Milling tool wear sample.
Tool blade image: 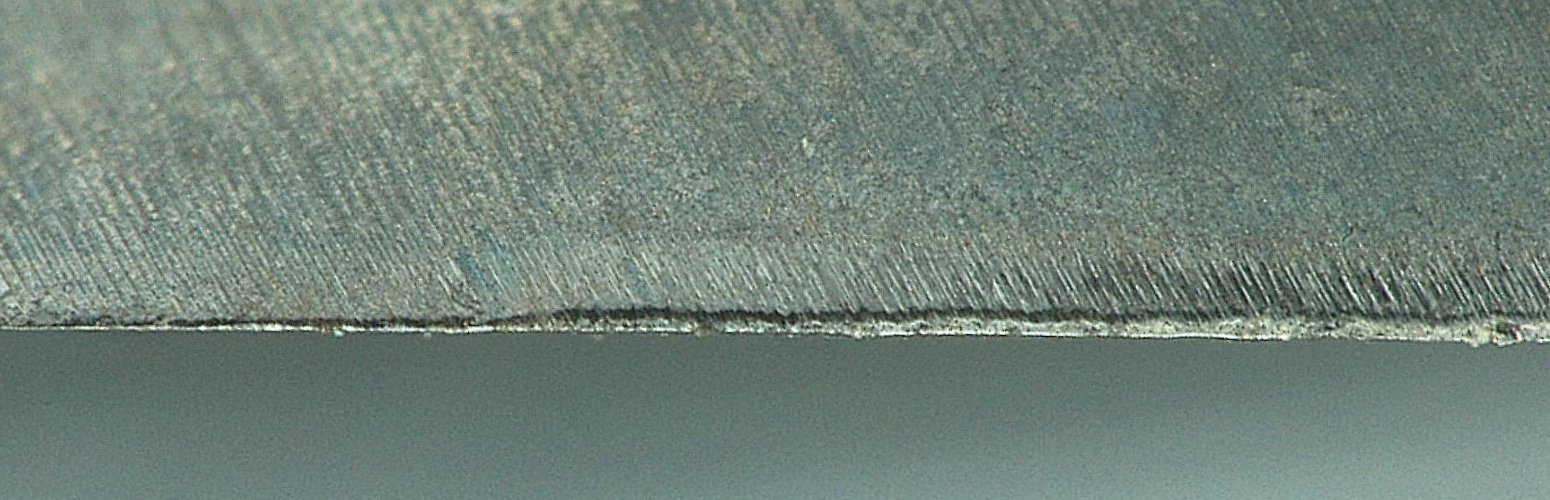
Chip image: 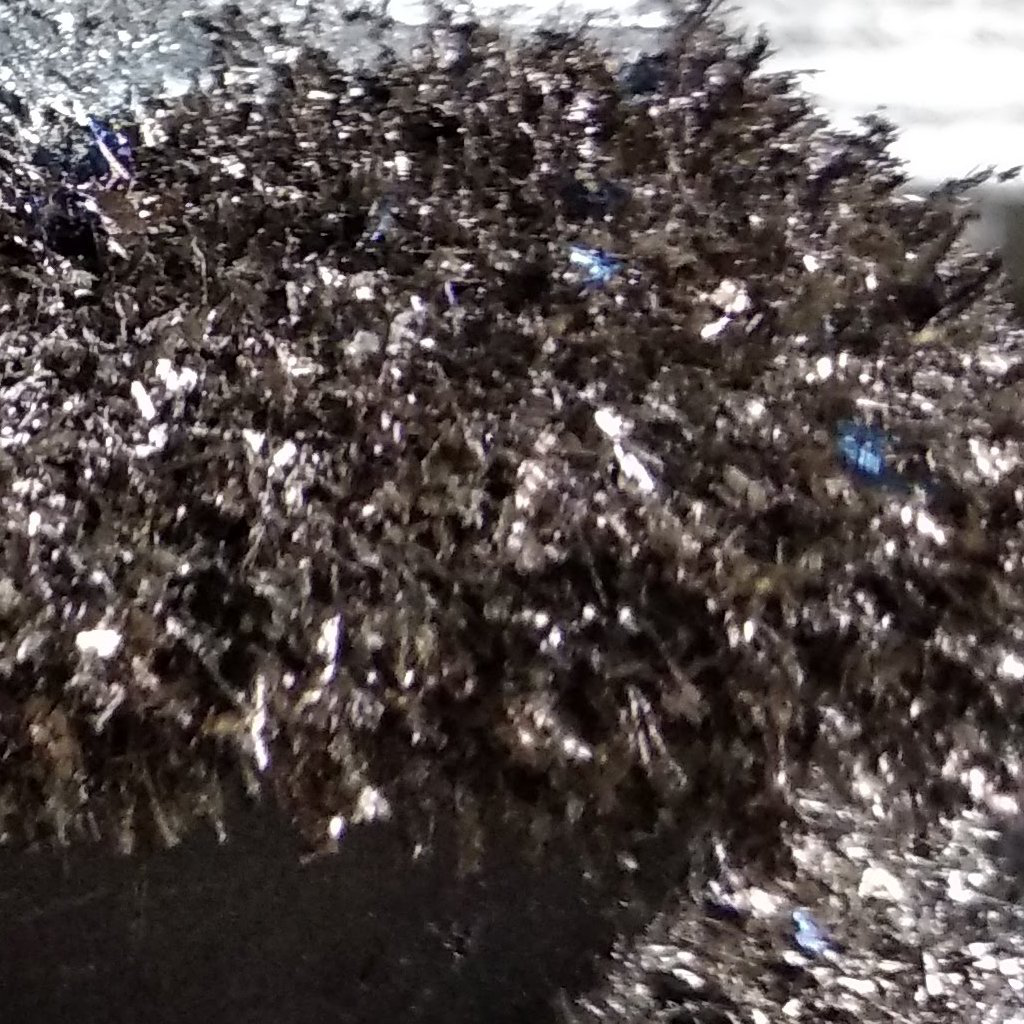
Workpiece image: 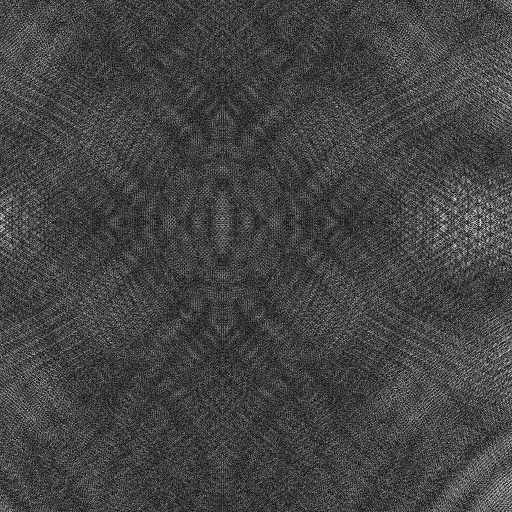
Tool wear state: used
Gaps: 5.67
Flank wear: 58.19
Overhang: 16.08
Force-signal Mel-spectrograms (X, Y, Z axes): 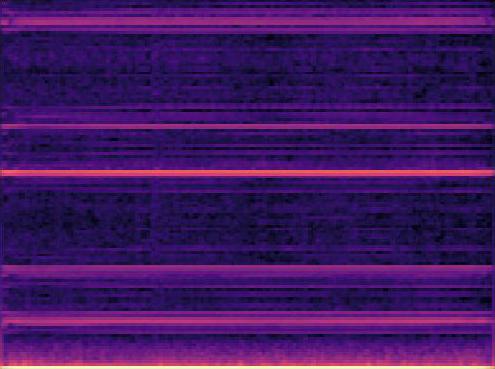 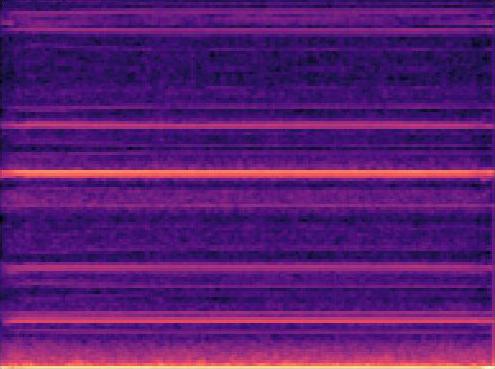 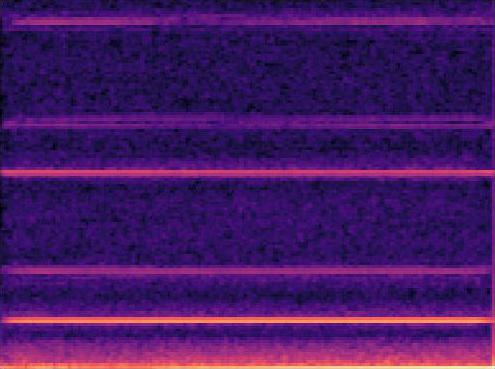
Force-signal scalograms (X, Y, Z axes): 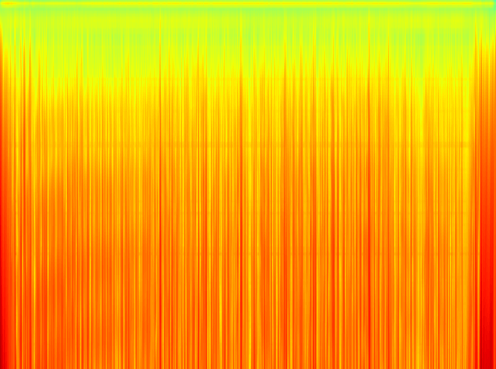 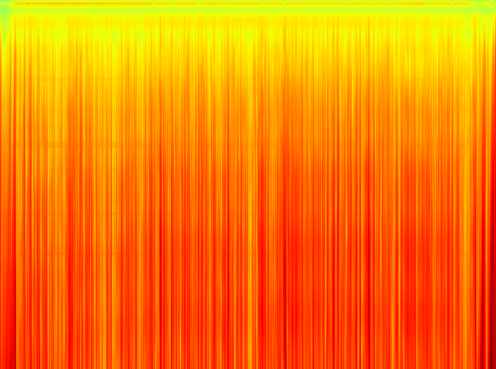 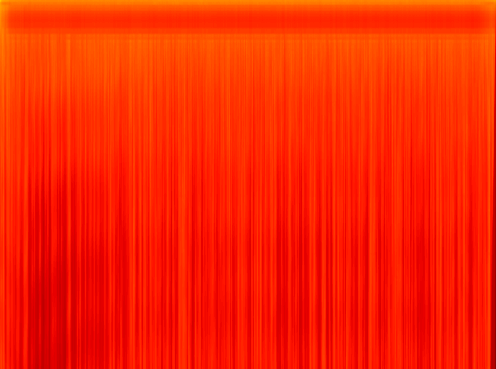
Force phase: initial_break_in_wear